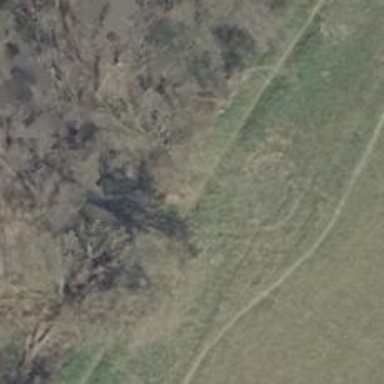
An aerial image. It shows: Ground path.